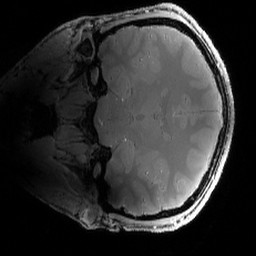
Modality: PDw
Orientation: coronal
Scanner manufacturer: siemens
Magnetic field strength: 6.98 T
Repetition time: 1.78 s
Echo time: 0.0028 s